Field crop: tomato
Growth stage: 2
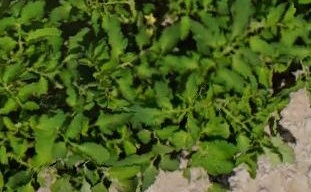
Species: tomato